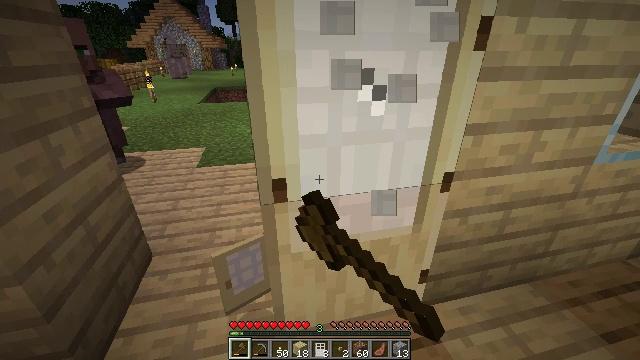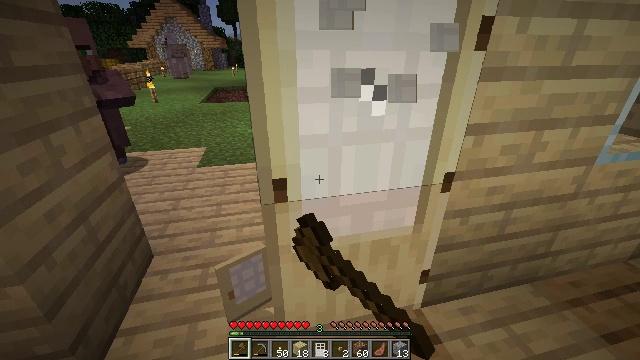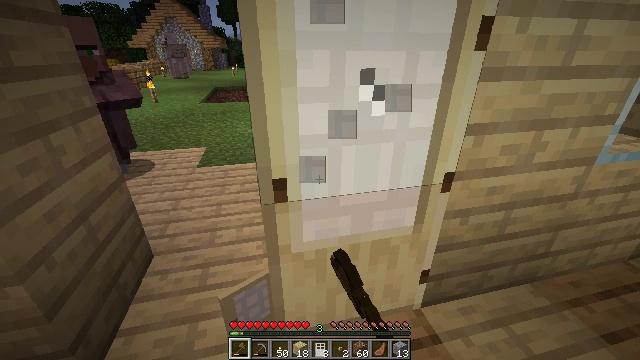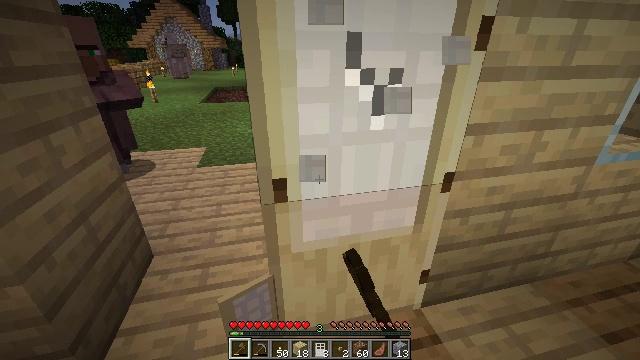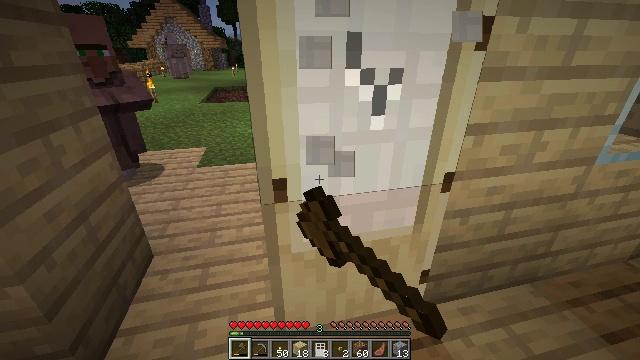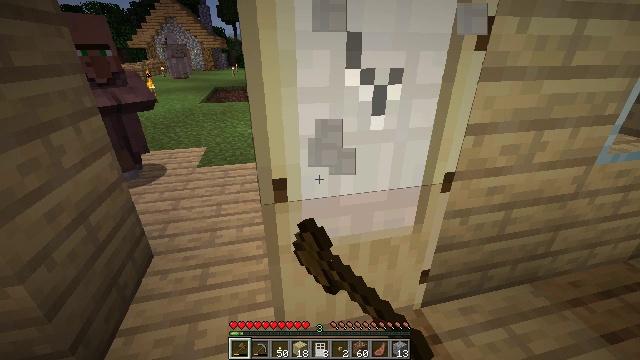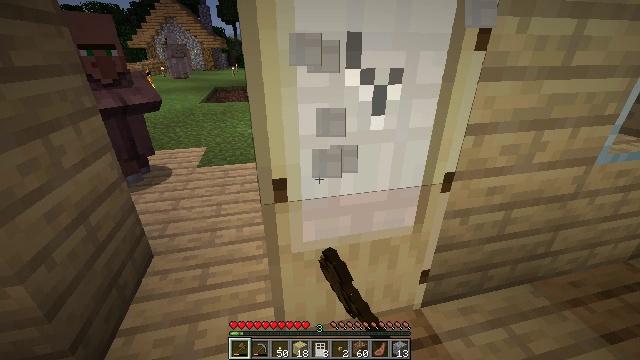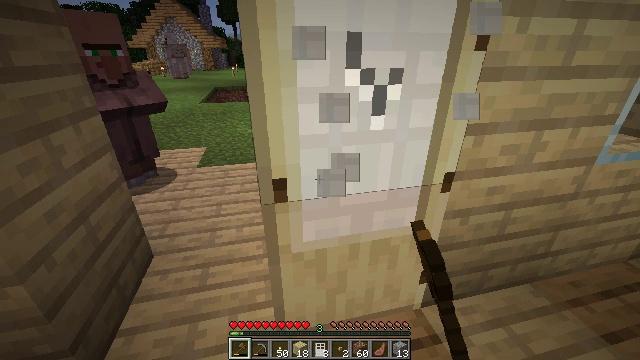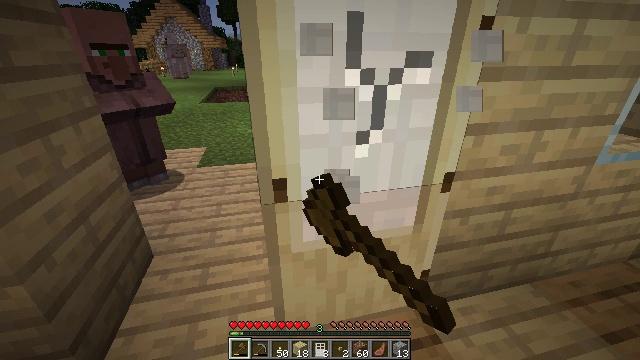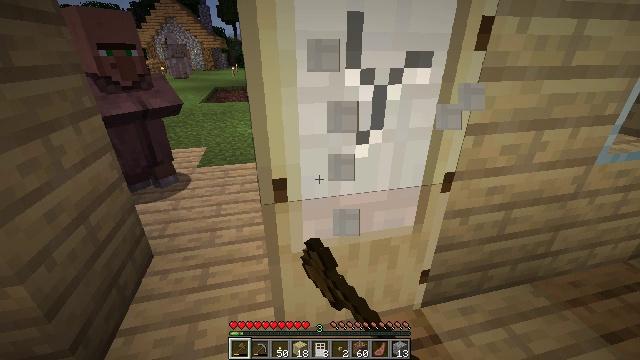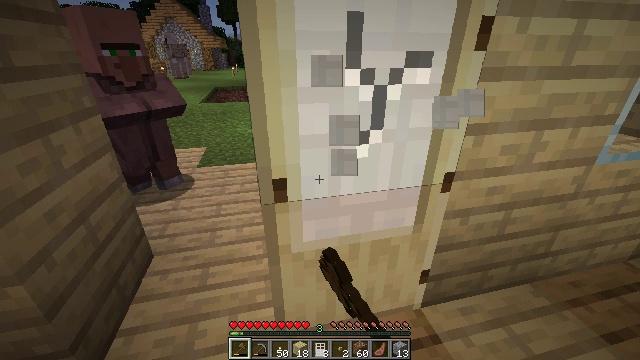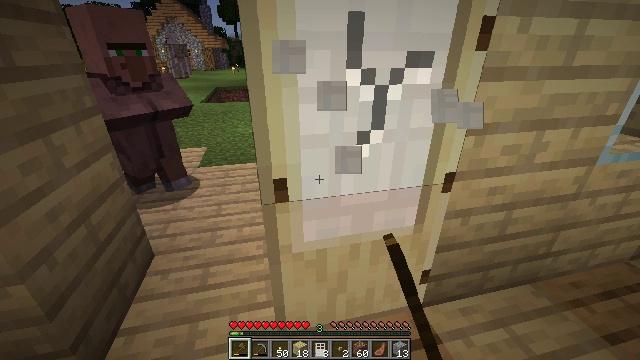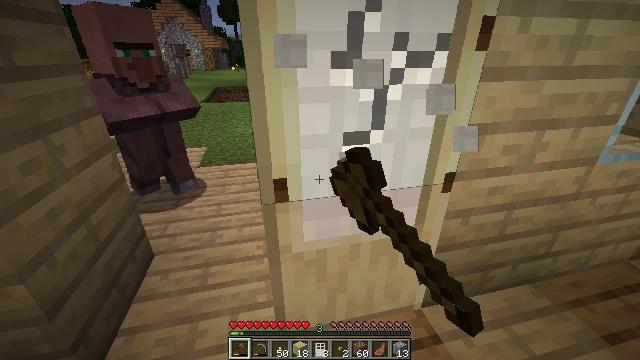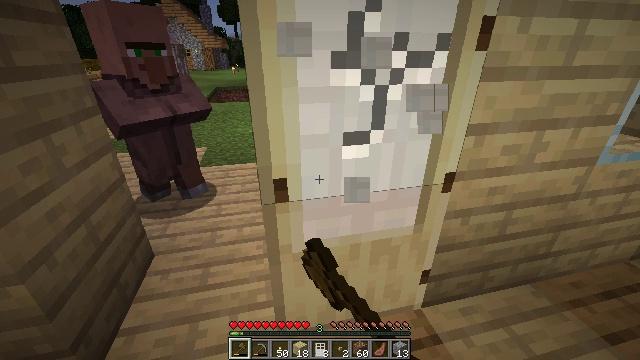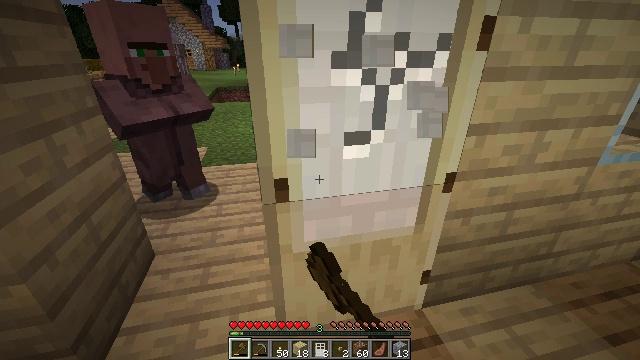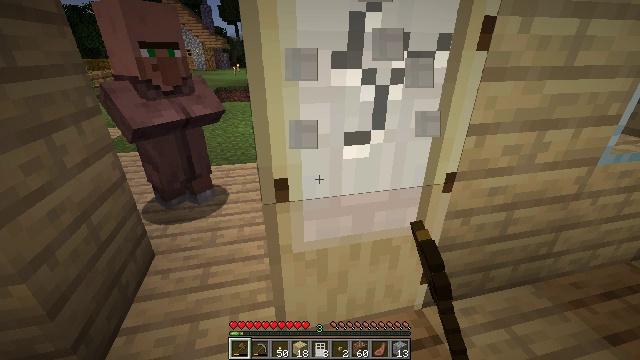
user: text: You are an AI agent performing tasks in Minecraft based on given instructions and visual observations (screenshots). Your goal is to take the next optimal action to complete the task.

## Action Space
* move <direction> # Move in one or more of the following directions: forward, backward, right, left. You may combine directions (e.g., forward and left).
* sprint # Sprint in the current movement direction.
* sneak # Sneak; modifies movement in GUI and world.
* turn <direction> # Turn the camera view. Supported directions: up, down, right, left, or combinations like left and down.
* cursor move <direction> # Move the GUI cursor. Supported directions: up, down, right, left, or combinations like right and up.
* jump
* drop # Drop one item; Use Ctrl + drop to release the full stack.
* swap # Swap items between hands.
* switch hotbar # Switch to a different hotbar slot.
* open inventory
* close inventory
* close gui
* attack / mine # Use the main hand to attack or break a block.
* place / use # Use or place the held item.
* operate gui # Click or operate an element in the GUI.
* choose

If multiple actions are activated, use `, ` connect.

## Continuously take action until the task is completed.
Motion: motion action
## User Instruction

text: Gather the birch door for reuse.
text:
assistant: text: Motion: attack / mine
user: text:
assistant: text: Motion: attack / mine
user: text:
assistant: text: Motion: attack / mine
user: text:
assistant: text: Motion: attack / mine
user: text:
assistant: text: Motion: attack / mine
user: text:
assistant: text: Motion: attack / mine
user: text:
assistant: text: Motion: attack / mine
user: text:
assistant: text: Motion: attack / mine
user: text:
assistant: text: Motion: attack / mine
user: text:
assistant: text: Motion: attack / mine
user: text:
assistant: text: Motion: attack / mine
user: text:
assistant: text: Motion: attack / mine
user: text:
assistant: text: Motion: attack / mine
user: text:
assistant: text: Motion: attack / mine
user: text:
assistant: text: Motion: attack / mine
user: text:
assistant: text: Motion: attack / mine
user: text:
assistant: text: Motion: attack / mine
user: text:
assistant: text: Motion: attack / mine
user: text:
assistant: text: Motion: attack / mine
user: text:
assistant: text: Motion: attack / mine
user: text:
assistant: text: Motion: attack / mine
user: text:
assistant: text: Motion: attack / mine
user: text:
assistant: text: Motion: attack / mine
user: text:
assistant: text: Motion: attack / mine
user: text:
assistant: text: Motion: attack / mine
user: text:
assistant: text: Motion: attack / mine
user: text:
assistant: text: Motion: attack / mine
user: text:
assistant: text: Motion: attack / mine
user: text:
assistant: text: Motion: attack / mine
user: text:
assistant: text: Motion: attack / mine